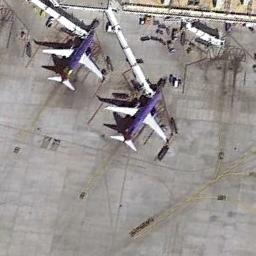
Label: airplane